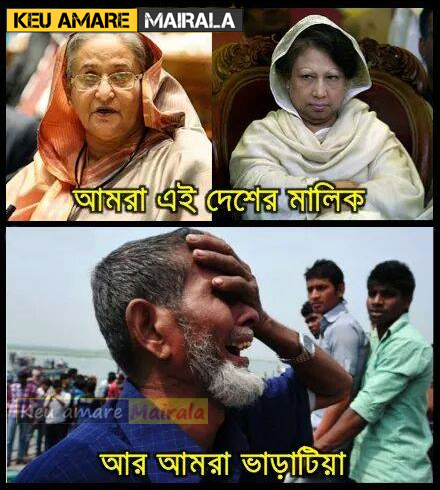
Text: আমরা এই দেশের মালিক আর আমরা ভাড়াটিয়া
Label: Hate
Hate category: Political
Targeted group: Organization